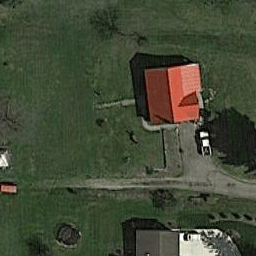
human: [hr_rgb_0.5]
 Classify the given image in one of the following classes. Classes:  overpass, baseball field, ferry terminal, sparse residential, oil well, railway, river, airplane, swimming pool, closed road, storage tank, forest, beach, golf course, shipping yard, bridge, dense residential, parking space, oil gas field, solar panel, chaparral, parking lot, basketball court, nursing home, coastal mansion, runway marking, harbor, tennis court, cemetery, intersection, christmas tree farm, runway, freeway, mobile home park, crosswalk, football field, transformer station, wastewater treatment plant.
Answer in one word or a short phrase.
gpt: sparse residential